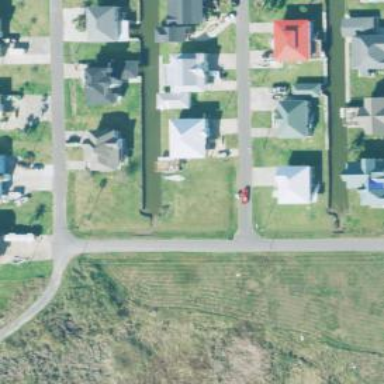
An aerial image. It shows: Residential road.